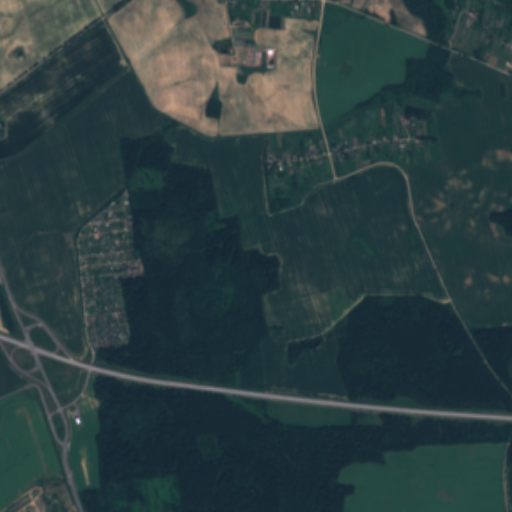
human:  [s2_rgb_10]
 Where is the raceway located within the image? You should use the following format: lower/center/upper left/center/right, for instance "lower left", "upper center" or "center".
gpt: The raceway is located in the lower left of the image.
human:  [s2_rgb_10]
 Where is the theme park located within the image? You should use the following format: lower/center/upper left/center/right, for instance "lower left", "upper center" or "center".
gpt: The theme park is located in the lower left of the image.
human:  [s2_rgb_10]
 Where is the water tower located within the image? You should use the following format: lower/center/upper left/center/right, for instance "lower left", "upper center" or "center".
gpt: The water tower is located in the center of the image.
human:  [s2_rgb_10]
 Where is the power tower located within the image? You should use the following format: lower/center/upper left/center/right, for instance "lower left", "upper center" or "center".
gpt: There is no power tower in the image.